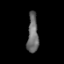
Tissue: prostate
Cell type: T cells
Senescence score: 0.7807
Nuclear area (px): 420
Mean DAPI intensity: 106.8